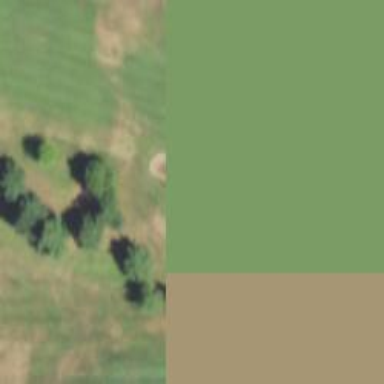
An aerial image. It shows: Area with grass used as rough in golf course.